Question: Is there a way in excel to copy the contents of one column to another sheet based on particular values in another column.
I have data which looks like this:
Sheet1:
<URL>
Sheet2:
<URL>
I would like to copy the column A of sheet 1 directly onto column A of sheet 2, but only if the value in column B is Y.
I have tried used the match function but am not sure how the best way to do this would be. Is there a way for me to achieve this?
My desired output is:

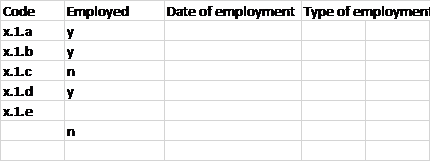
Answer: As discussed in the comments, @Waldorf99 was looking to have a second worksheet that would automatically show a filtered list from the first sheet. I can think of a few ways to do this (array formulas or pivot tables come to mind). The problem with mixing dynamic columns with static values is that the static values would become desynced from the dynamic ones.
In the original example, rows may have a blank value in the condition column in sheet one, and then may be assigned a Y or N at a later date. If a Y is assigned to a row in the middle of other rows, the filtered sheet would shift the existing rows down to make room. The static values would stay where they were, and would become desynced. To demonstrate:
<URL>
If the above image is the original state of sheet 1 and 2...
<URL>
...adding a y next to x.1.c would result in sheet two shifting columns A and B of row 2 down, but leaves columns C and D behind (as they are static, and not tied into the first two columns in any way).
One thing that may work as you are wanting are filters. You would only have one sheet, with all of the data manually entered. Then you can add filters, and change them to hide rows temporarily when needed.
To add and use filters:
<URL>
1. Start with your data all on one sheet...
<URL>
1. Highlight your data...
<URL>
1. On the Home tab, select "Format as Table" and choose any style...
<URL>
This turns your data into a table. You can filter by clicking the drop down in a given columns header row, then deselecting the values you want to hide.
<URL>
The results are a table that only shows the rows with a 'Y'.
The other rows aren't removed, just hidden. You can always reset or change your filters, to configure which rows are visible.
Note: when working with tables, they will auto expand to account for new rows, so long as you work in the row directly under the table (e.g. don't leave blank rows). You can also manually resize the table at any time by clicking and dragging from the bottom right corner of the table.
There are tons of resources of Excel tables online, and it's a pretty useful tool in Excel.
Hope that achieves what you were looking for.